Field crop: maize
Growth stage: 2
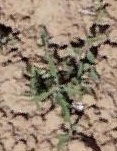
Species: atriplex